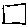
Label: square